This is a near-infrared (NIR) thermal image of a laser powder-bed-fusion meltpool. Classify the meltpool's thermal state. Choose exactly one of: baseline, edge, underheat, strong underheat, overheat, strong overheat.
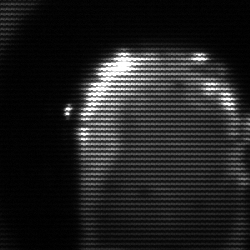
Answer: baseline